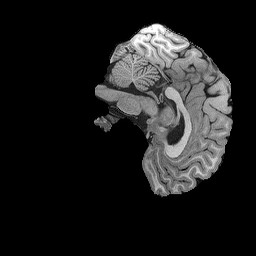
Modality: T1w
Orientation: sagittal